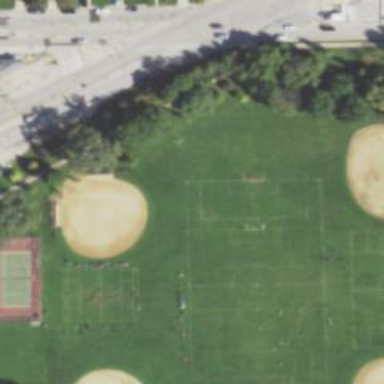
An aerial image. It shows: Basketball court located in leisure land pitch.